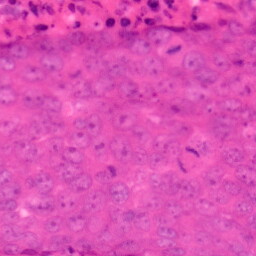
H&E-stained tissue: Colon